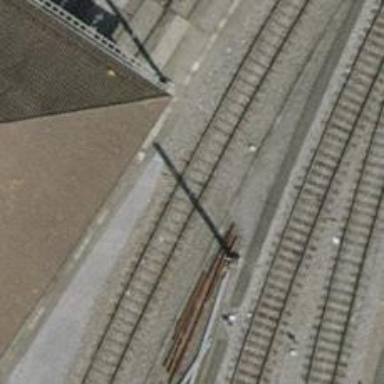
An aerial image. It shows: Railway yard with electrified tracks and single track.